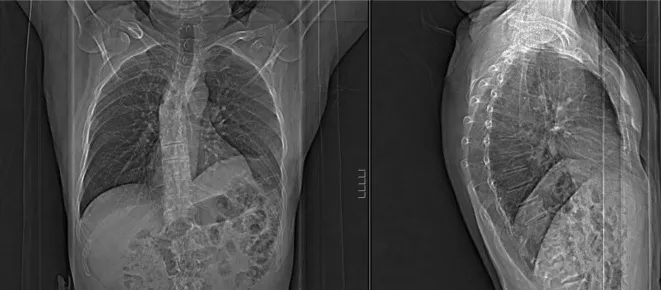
11/2011 Mild centrilobular emphysema. Elevated left hemi diaphragm.
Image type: radiology (x_ray)